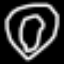
Label: donut